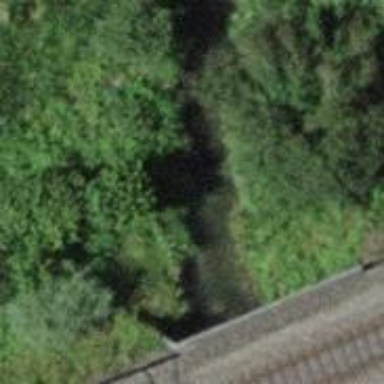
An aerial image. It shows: Tunnel.